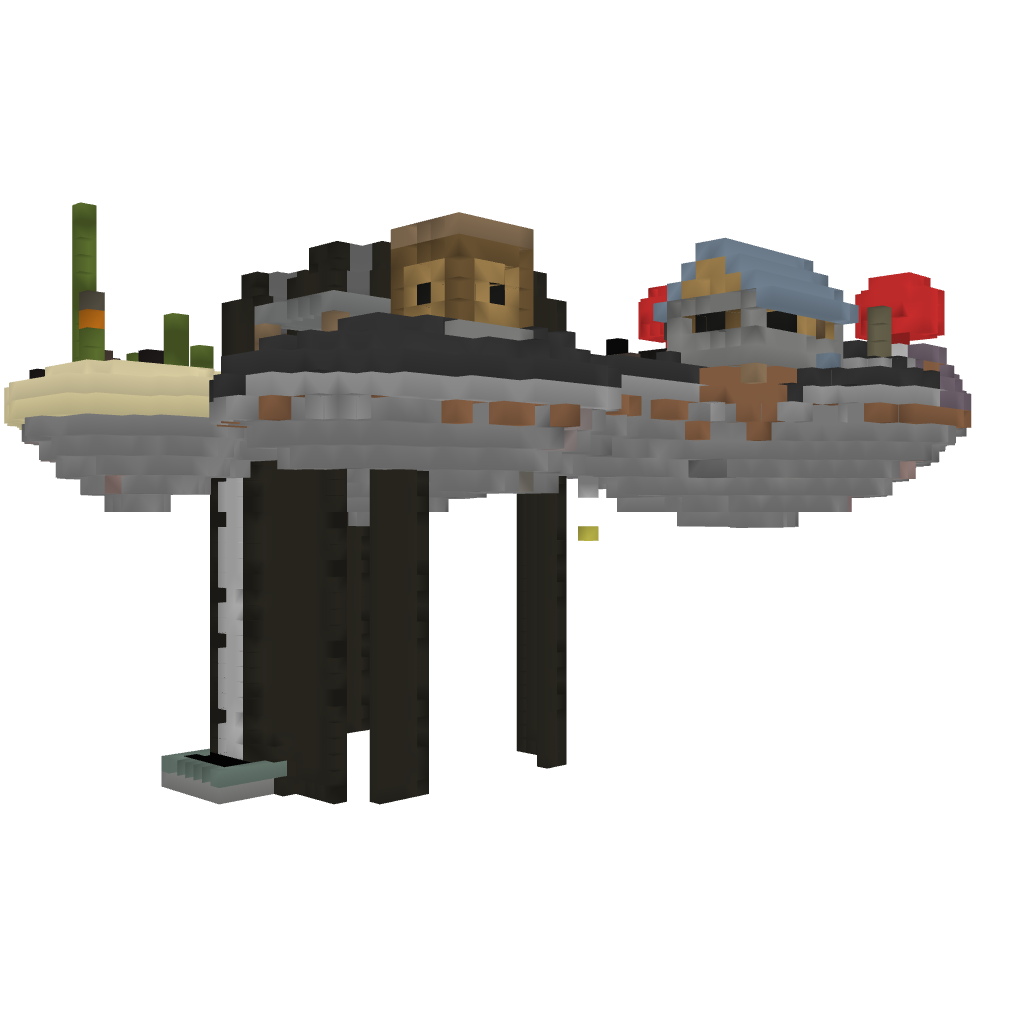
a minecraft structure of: Ivysaur's Island